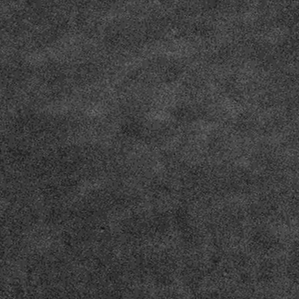
Label: frost